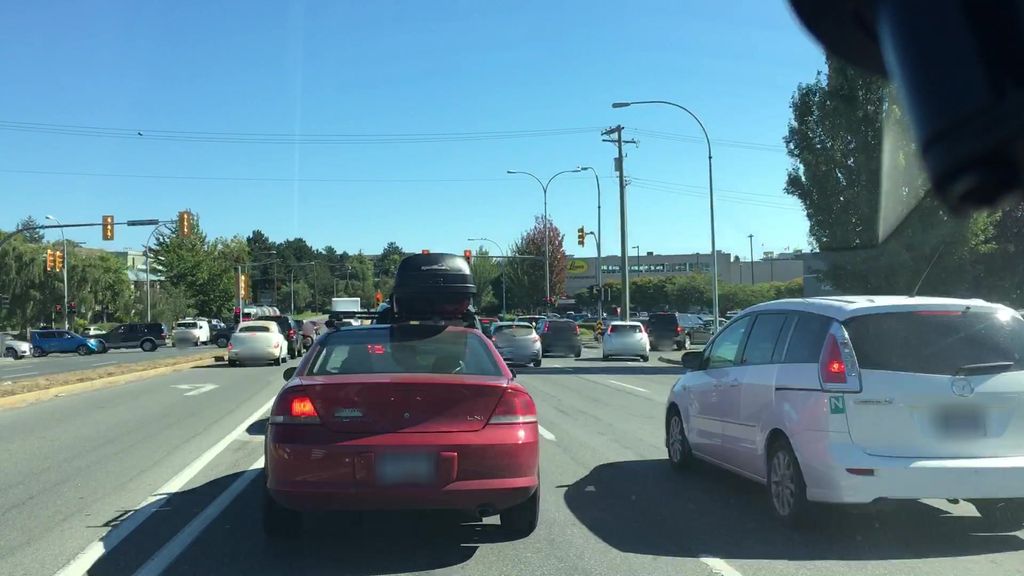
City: victoria